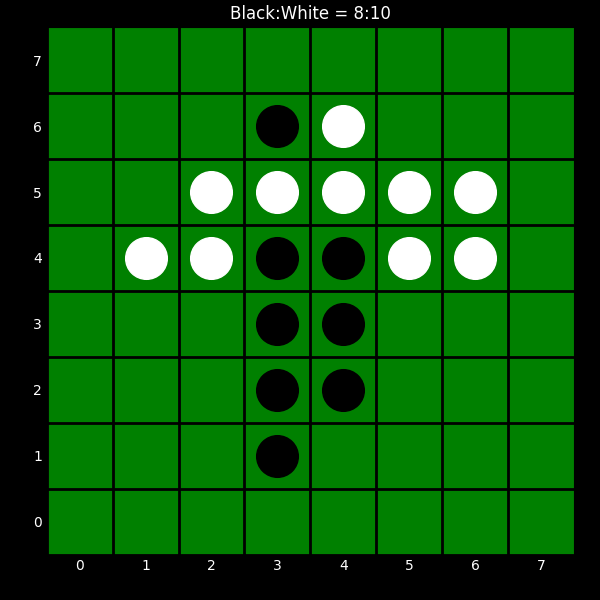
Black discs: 8
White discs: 10